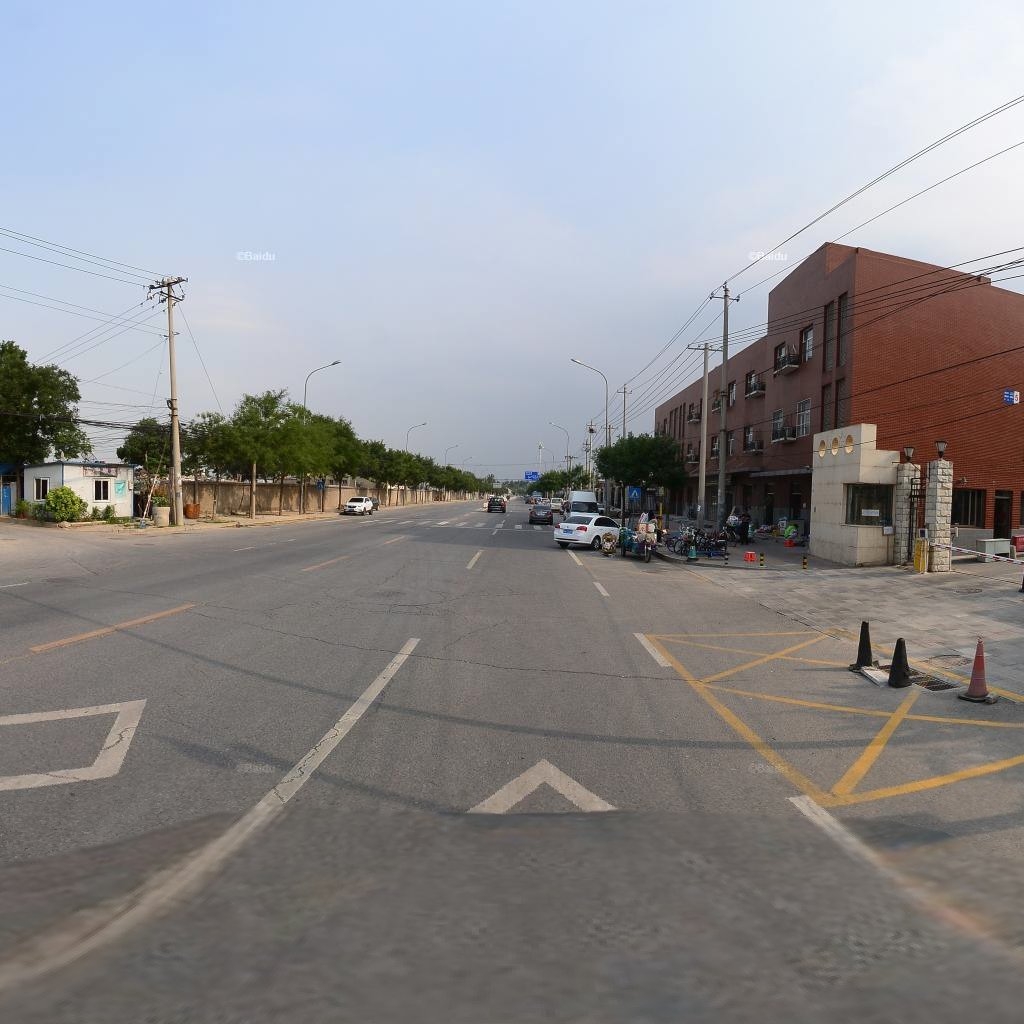
Region: Haidian
Road damage annotations: transverse crack, transverse crack, alligator crack, manhole cover, longitudinal crack